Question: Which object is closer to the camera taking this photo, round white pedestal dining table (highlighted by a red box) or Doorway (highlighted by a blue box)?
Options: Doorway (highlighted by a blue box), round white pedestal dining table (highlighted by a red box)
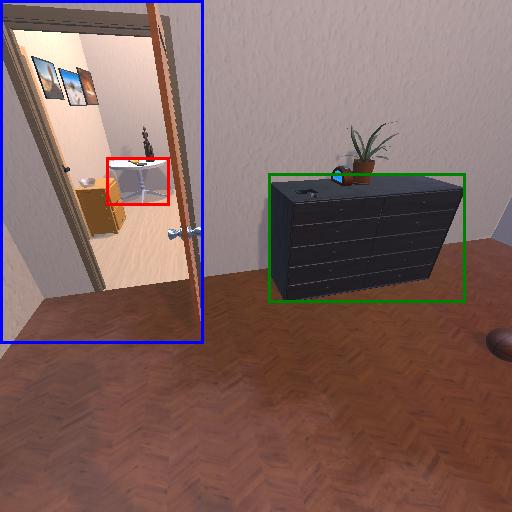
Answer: Doorway (highlighted by a blue box)